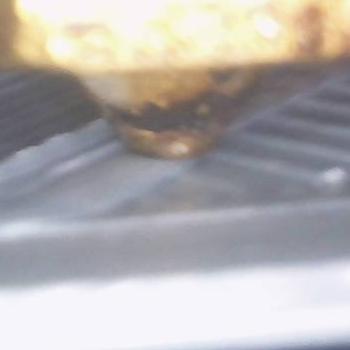
Flow rate: 200%